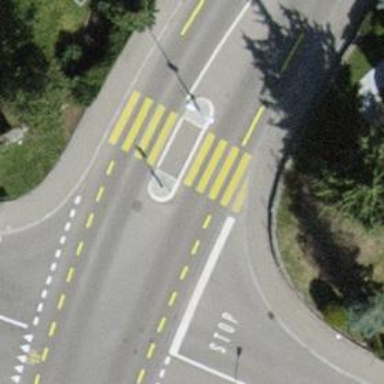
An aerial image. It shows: Asphalt footway with marked zebra crossing. The crossing includes island.